Question: This is my first post on here. I used this site before and finally decided to make an account.
I am trying to make a program which lists the 'url's' of the first 50 sites a Google search turns up. I am a beginner in VB.net, I know I should try something easier, but I really wanna make this program.
My idea how to accomplish this was to get the HTML and then get the links to the sites from there, but when I looked at the HTML of the Google search results page, most of the links weren't there. So, I right clicked one of the results and found that the 'url's' can be found between the '<cite>' tags.

My question is:
How do I get the HTML from each element into a string?
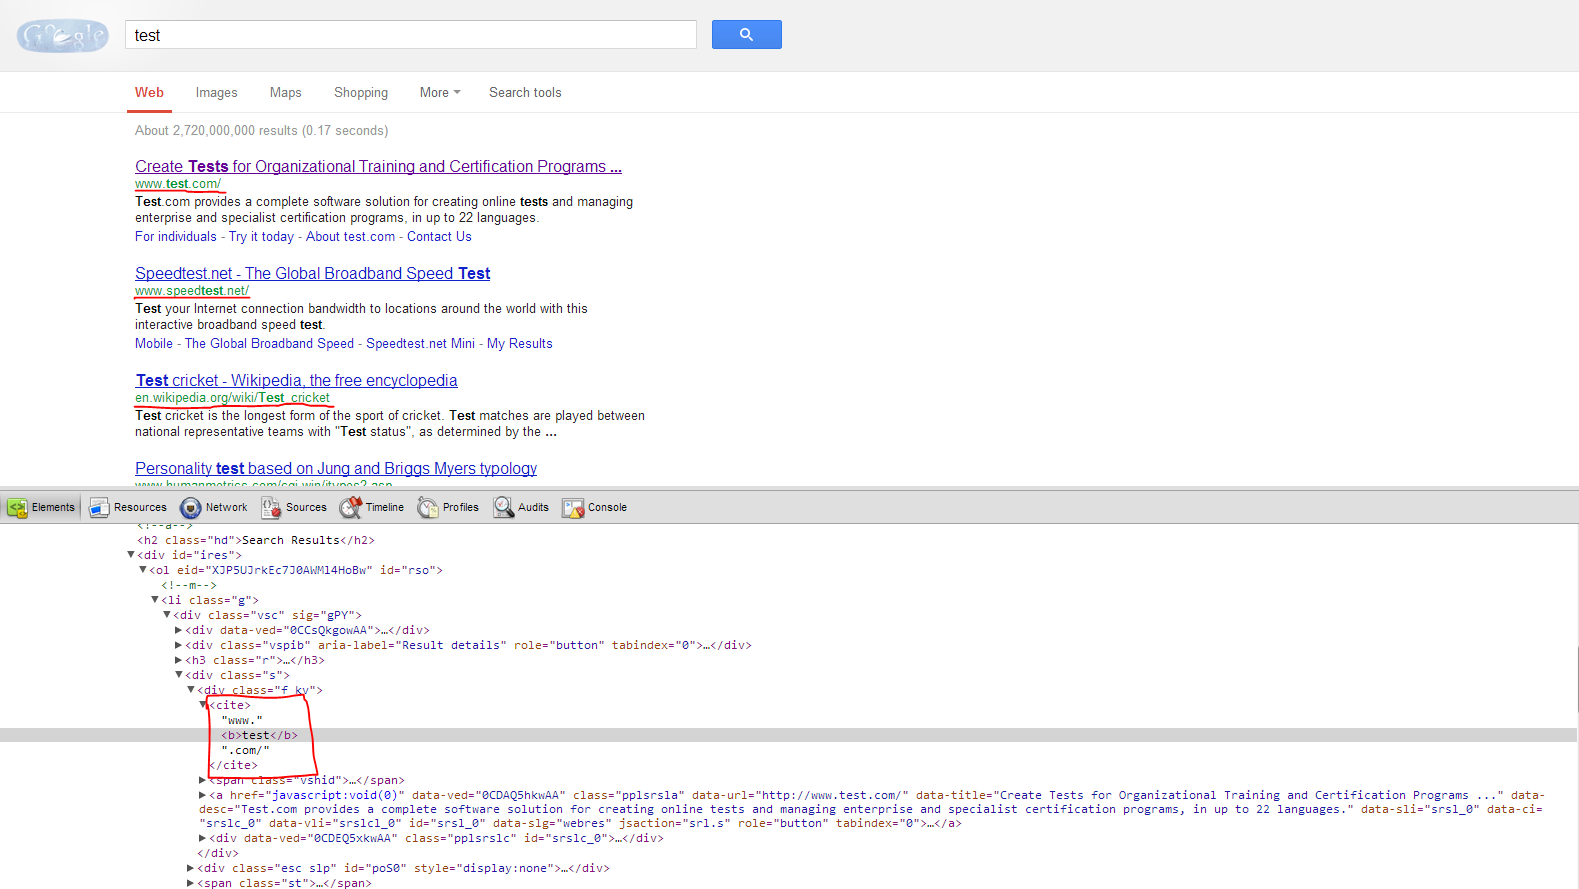
Answer: Using the <URL> can considerably ease the process of parsing HTML.
Here's a very basic implementation to do what you are looking for:
'''
Private Sub DoSearch(query As String)
Dim wc = New WebClient()
wc.DownloadStringAsync(New Uri("http://google.com/search?q=" + query))
AddHandler wc.DownloadStringCompleted, AddressOf ParseResults
End Sub
Private Sub ParseResults(sender As Object, e As DownloadStringCompletedEventArgs)
LvResults.Items.Clear()
If e.Error IsNot Nothing Then
MsgBox(e.Error.Message, MsgBoxStyle.Critical Or MsgBoxStyle.OkOnly)
Exit Sub
End If
Dim htmlDoc As New HtmlAgilityPack.HtmlDocument()
htmlDoc.LoadHtml(e.Result)
For Each node In htmlDoc.DocumentNode.SelectNodes("//h3[@class='r']/a")
Dim item As New ListViewItem(node.InnerText)
item.SubItems.Add(CleanURL(node.Attributes("href").Value))
LvResults.Items.Add(item)
Next
LvResults.AutoResizeColumns(ColumnHeaderAutoResizeStyle.ColumnContent)
End Sub
Private Function CleanURL(url As String) As String
url = url.Replace("/url?q=", "")
If url.Contains("&") Then url = url.Split("&"c)(0)
Return url
End Function
'''
The trick to successfully using the HTML Agility Pack is to know the correct XPath that will generate the correct results, but this can be tricky, specially for first time users.
So, I highly recommend you that you download <URL>.
---
If you wish, you can download a functional sample that implements this code: <URL>